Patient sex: F
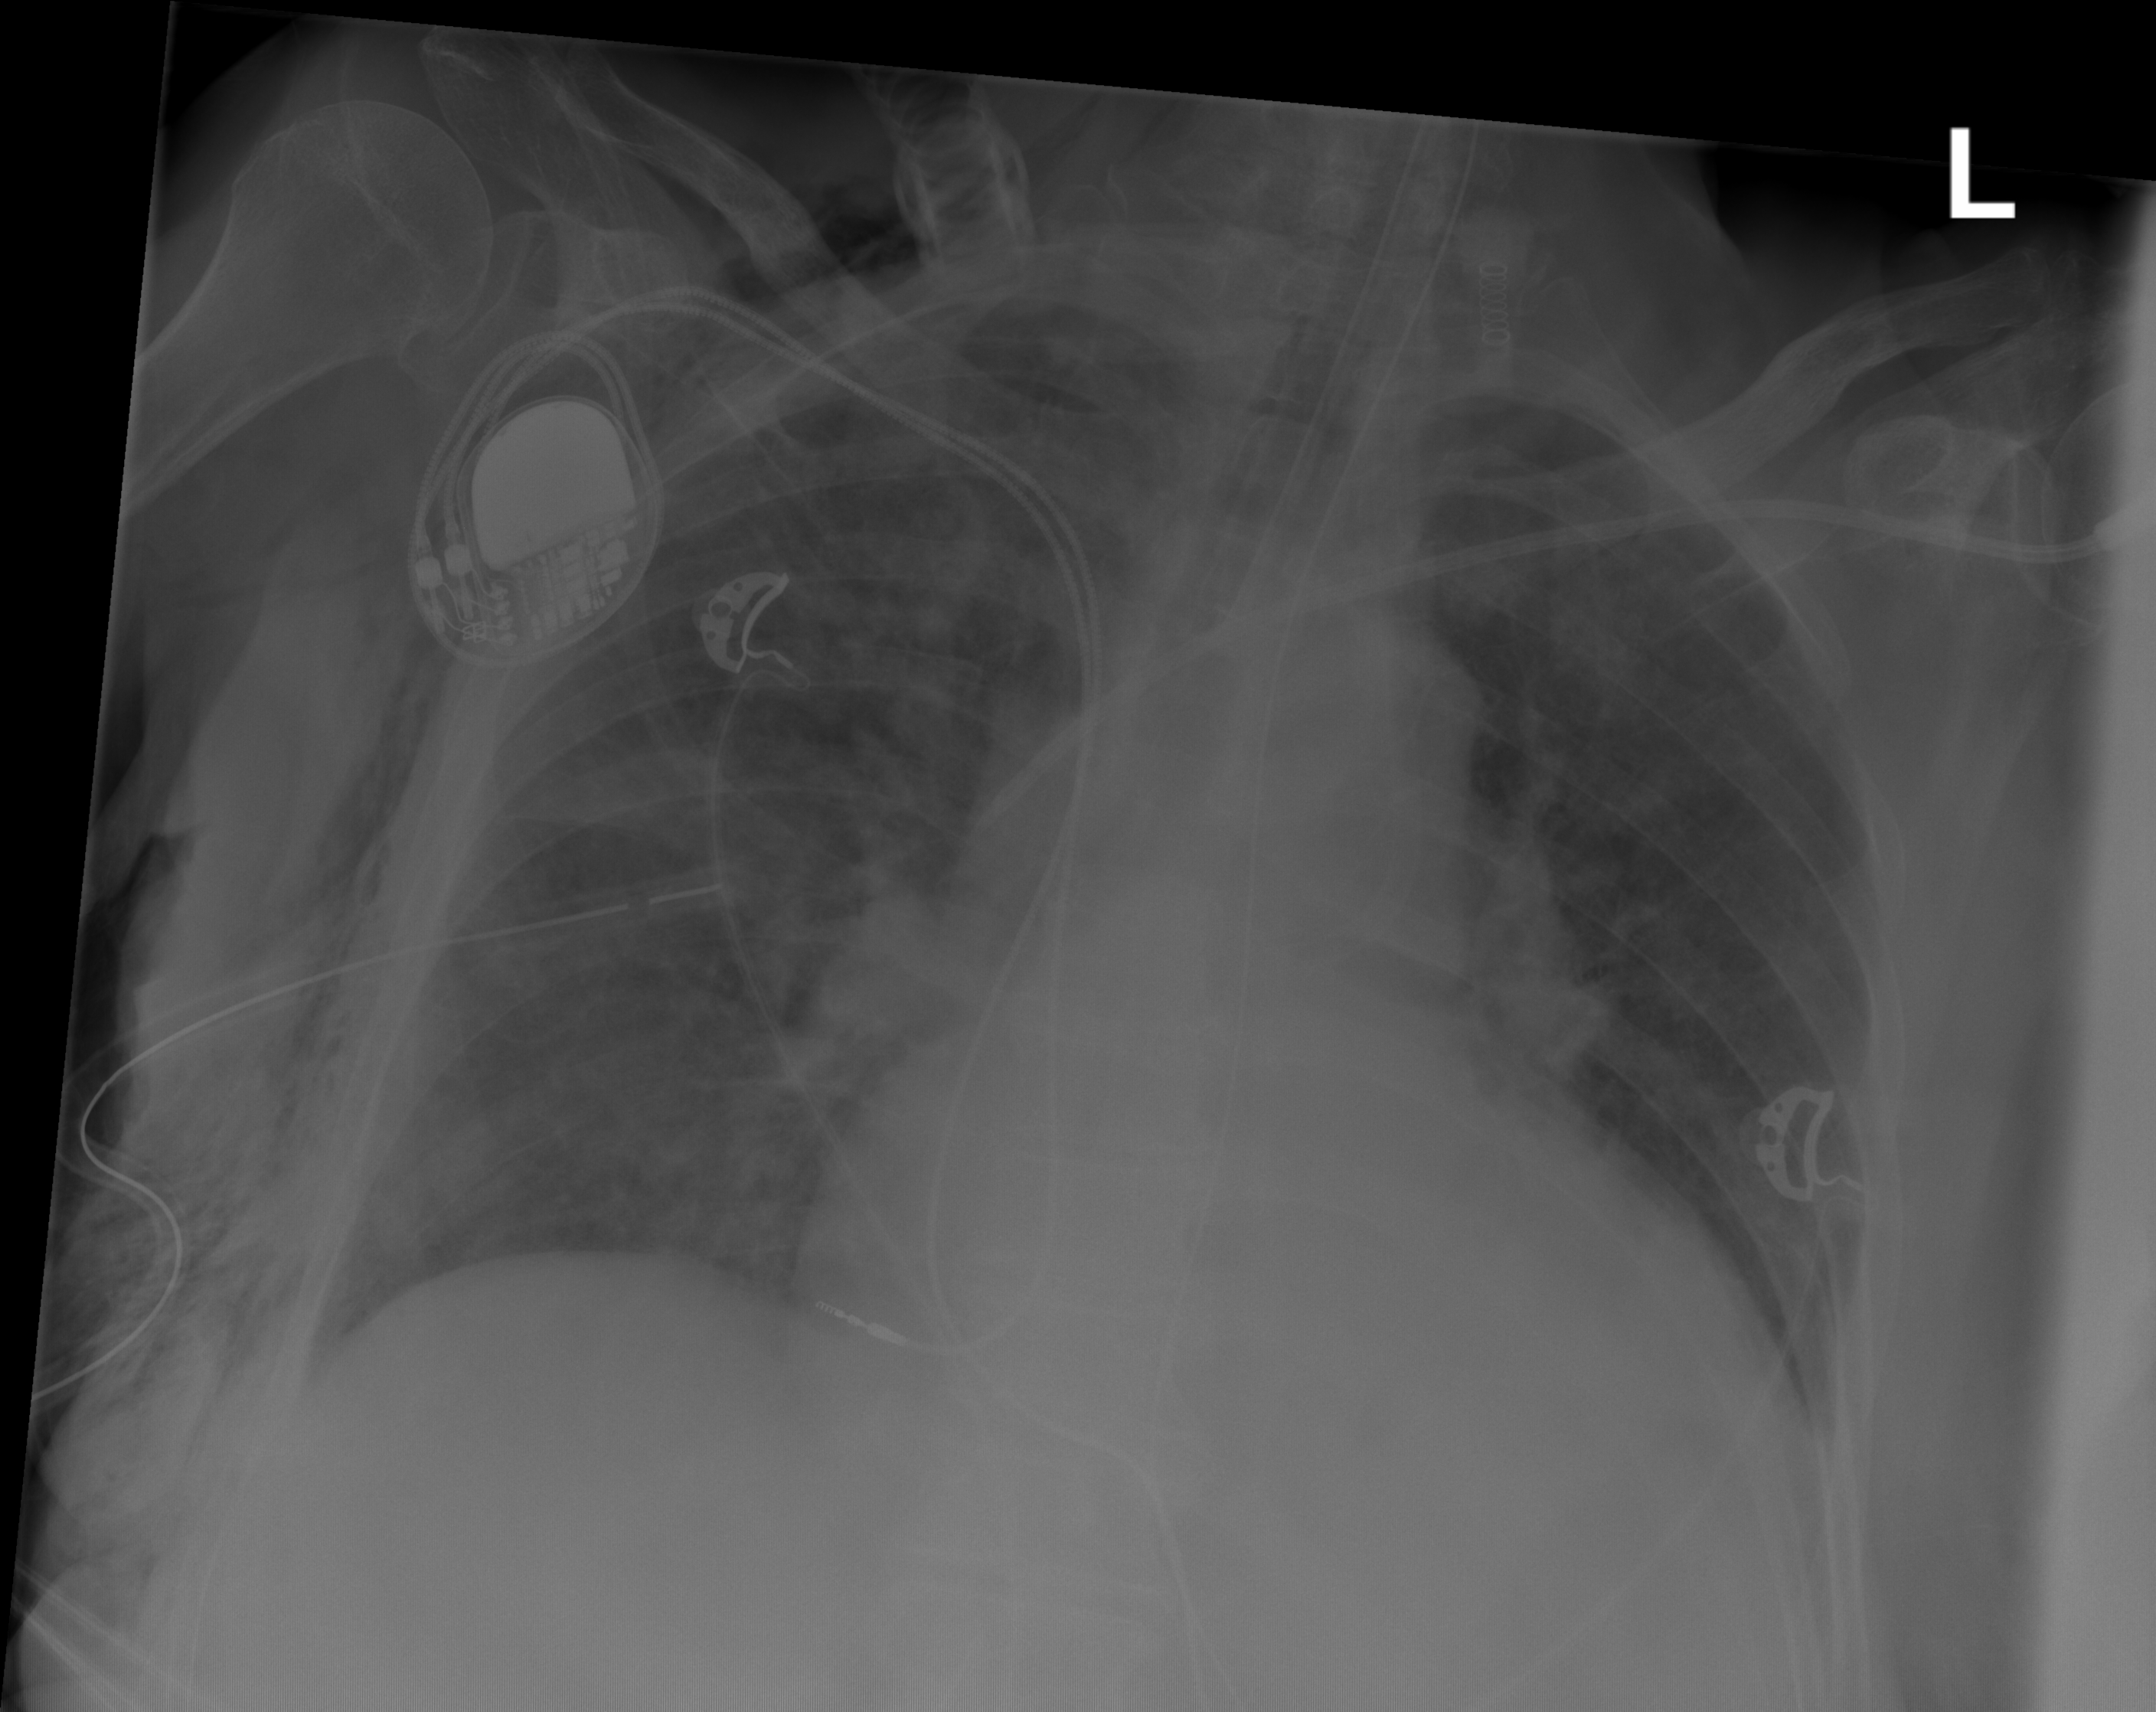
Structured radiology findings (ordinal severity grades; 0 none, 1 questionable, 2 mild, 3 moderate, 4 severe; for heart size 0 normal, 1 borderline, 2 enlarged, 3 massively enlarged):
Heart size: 3
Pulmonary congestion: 2
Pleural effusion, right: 0
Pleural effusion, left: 2
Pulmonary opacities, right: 0
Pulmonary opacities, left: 0
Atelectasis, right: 2
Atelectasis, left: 2